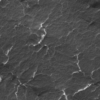
Label: not_dusty